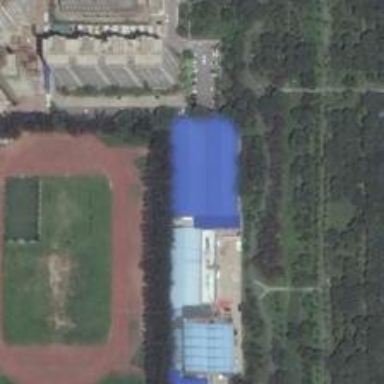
What locates between the playground and a large area of grassland is a blue building .